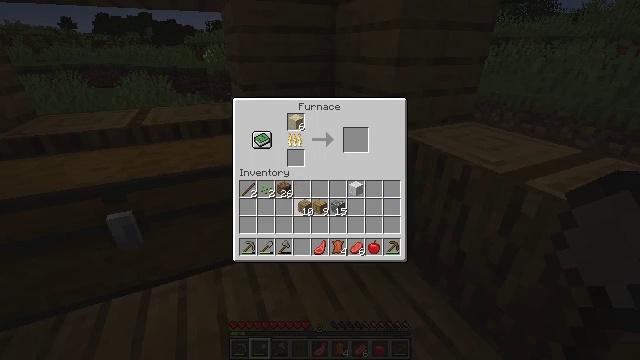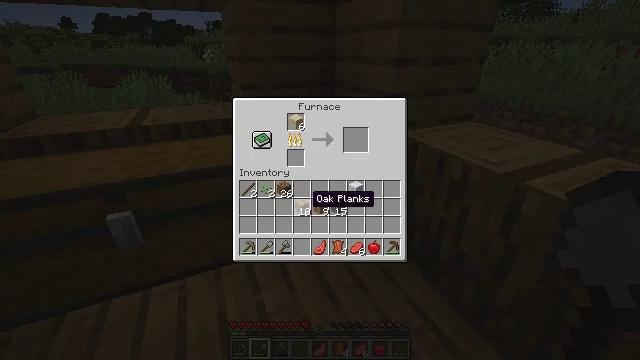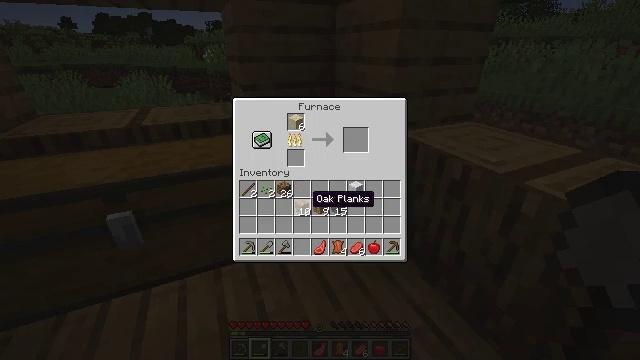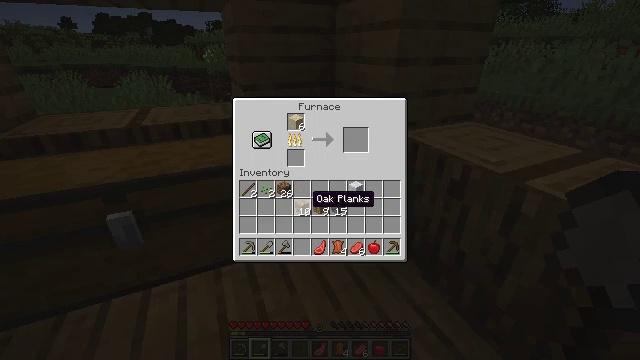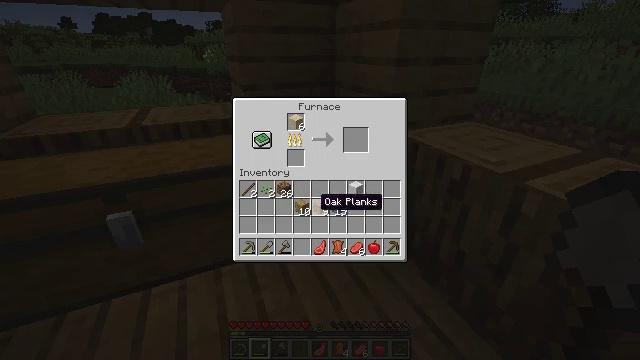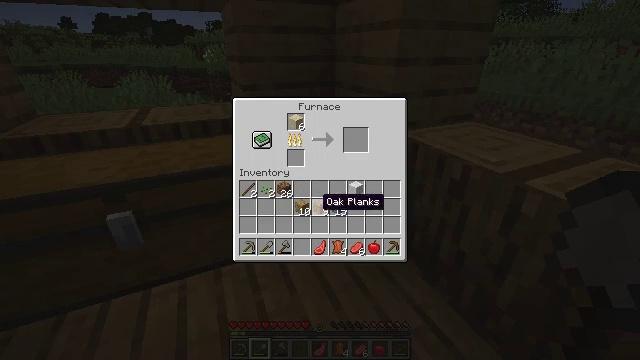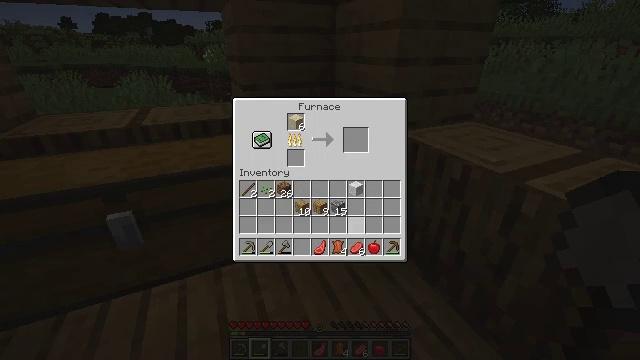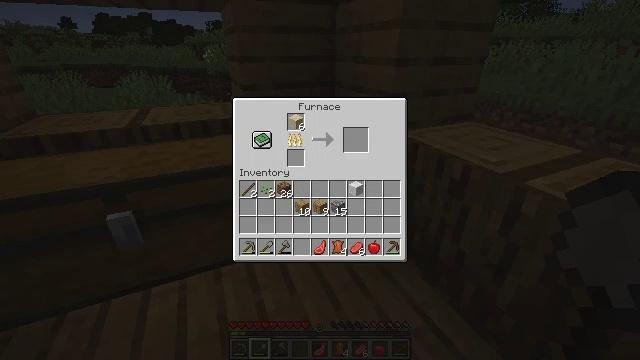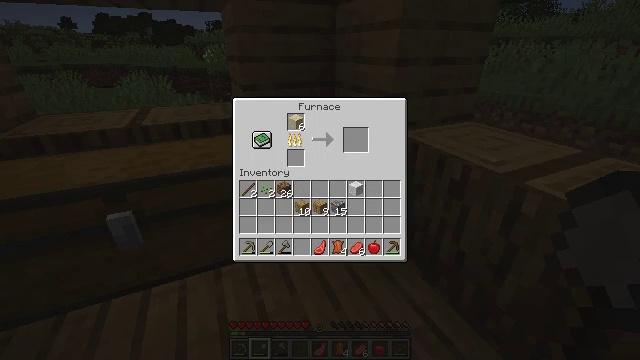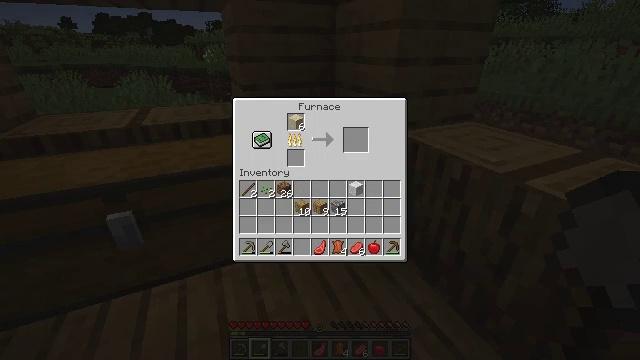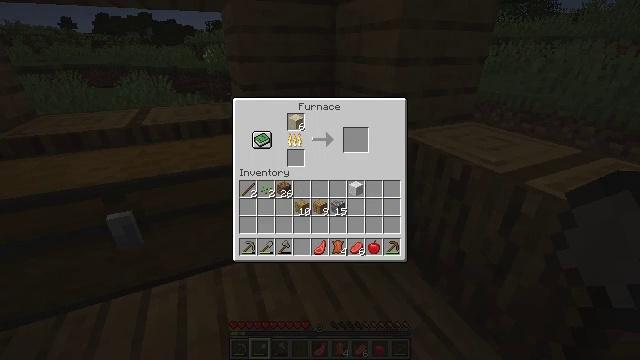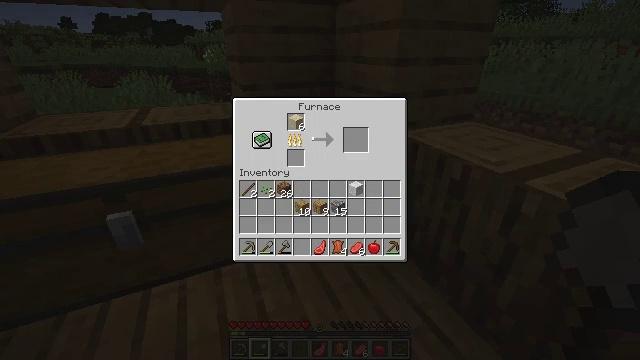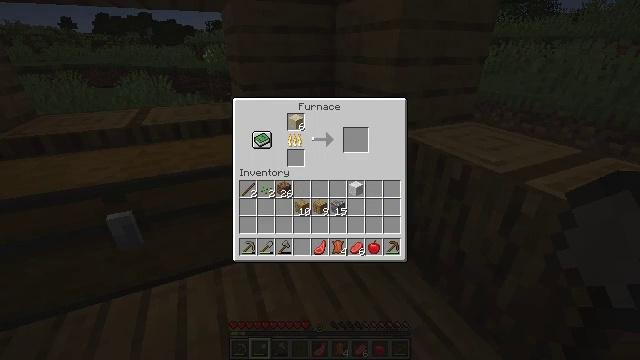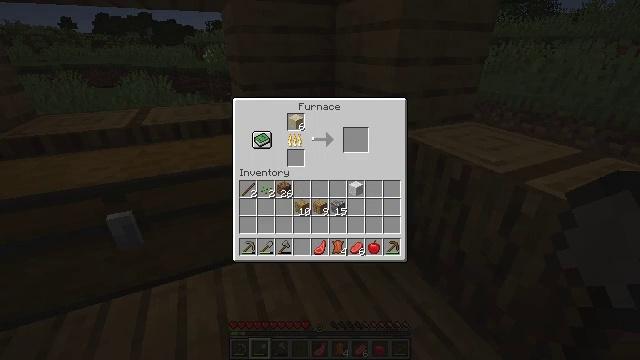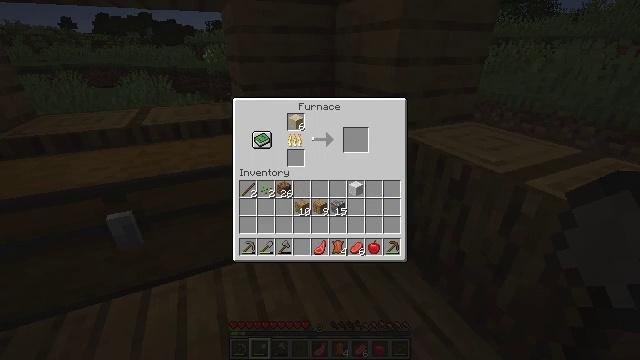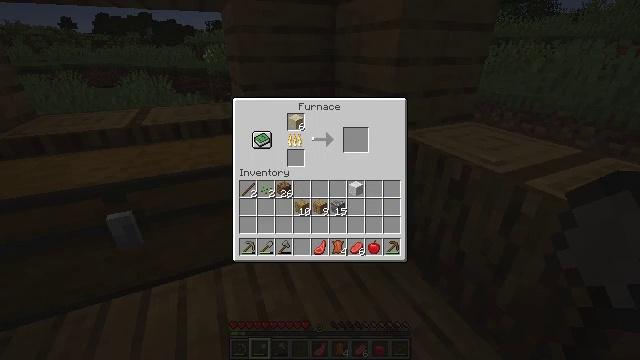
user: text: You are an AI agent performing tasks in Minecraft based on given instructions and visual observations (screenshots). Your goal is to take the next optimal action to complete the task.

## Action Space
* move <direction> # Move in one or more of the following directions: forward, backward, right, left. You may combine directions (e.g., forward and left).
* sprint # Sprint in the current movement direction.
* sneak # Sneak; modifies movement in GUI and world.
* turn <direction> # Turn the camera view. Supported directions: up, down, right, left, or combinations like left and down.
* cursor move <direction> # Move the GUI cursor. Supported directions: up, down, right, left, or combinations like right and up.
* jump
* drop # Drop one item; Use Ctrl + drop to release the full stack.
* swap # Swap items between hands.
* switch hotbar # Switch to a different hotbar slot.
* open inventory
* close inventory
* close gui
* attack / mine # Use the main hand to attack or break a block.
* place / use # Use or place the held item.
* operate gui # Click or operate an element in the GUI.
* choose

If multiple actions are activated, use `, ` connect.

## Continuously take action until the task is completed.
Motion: motion action
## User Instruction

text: craft item air
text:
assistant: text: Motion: no_op
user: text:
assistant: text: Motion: no_op
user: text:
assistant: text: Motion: no_op
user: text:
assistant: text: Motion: cursor move right
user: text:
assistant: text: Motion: no_op
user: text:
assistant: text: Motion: cursor move right and down
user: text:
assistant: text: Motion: cursor move right and down
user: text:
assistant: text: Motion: sneak, cursor move right
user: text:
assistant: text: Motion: sneak
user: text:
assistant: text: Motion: sneak
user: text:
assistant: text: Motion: sneak, cursor move left
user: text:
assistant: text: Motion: sneak, cursor move left
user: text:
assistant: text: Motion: sneak
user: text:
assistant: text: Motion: sneak
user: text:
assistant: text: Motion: sneak
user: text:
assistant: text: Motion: sneak
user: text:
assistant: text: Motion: sneak, operate gui
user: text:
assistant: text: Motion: sneak, operate gui
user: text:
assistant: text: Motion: sneak
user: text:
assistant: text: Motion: sneak
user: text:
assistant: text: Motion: sneak
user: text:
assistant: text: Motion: sneak
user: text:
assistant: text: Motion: sneak, operate gui
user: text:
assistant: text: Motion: sneak, operate gui
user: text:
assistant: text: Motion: sneak
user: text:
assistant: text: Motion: sneak
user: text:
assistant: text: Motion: sneak
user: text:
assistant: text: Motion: sneak
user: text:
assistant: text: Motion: sneak
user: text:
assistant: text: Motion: sneak